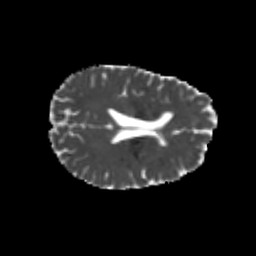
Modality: MD
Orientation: axial
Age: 22
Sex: female
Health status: healthy
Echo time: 0.074 s